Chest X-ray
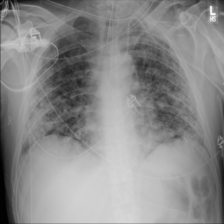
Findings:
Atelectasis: negative
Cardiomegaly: negative
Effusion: negative
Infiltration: positive
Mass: negative
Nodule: positive
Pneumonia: negative
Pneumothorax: negative
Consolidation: negative
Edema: negative
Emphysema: negative
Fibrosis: negative
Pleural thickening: negative
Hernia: negative